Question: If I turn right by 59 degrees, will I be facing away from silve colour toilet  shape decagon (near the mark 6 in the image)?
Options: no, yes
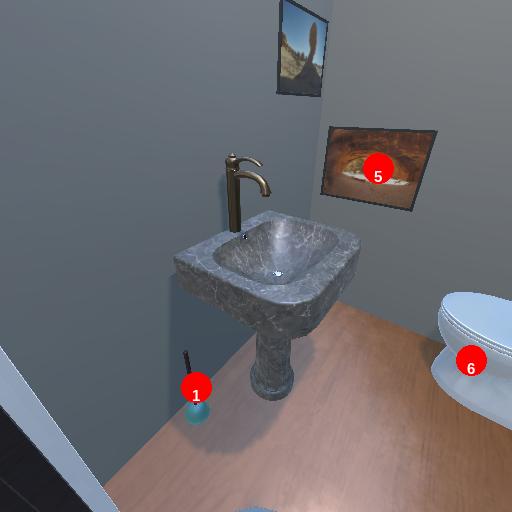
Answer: no